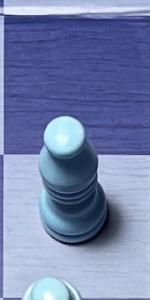
Label: Bishop_White